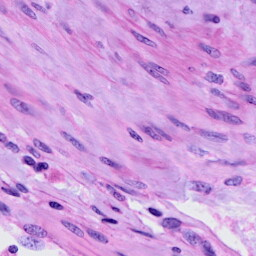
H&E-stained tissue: Cervix